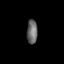
Tissue: prostate
Cell type: Myeloid cells
Senescence score: 0.7589
Nuclear area (px): 253
Mean DAPI intensity: 103.585